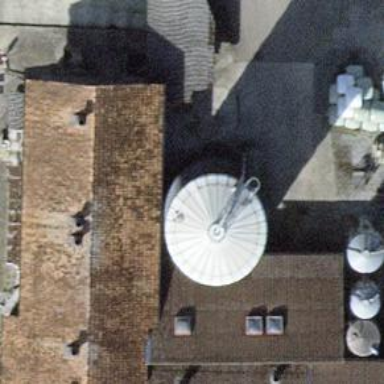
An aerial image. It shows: Building identified as silo.